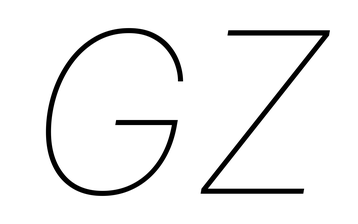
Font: Inter-Italic_Thin_Italic